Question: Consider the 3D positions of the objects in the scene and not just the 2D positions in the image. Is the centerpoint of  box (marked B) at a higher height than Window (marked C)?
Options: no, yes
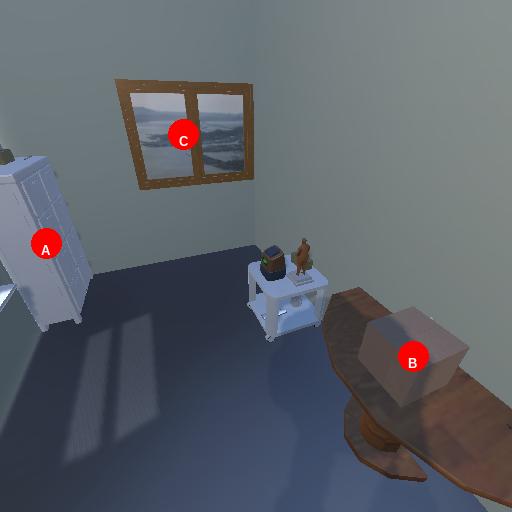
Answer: no